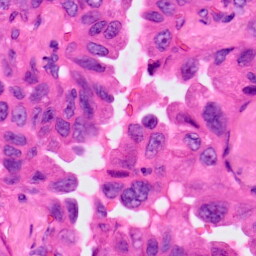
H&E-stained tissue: Lung